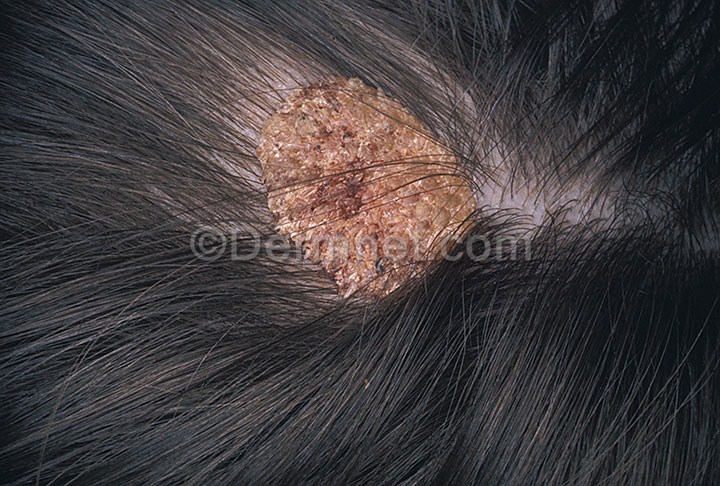
Disease: Seborrheic Keratoses and other Benign Tumors